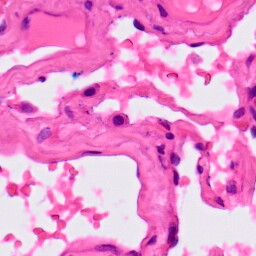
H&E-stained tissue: Lung